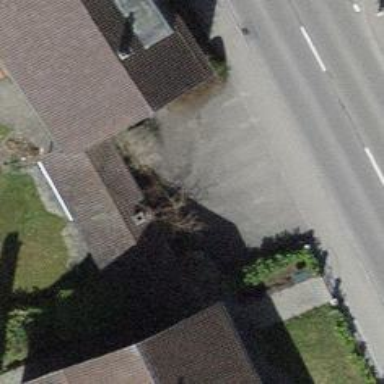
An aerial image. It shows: View of roof of building.